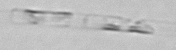
Label: Leptocylindrus